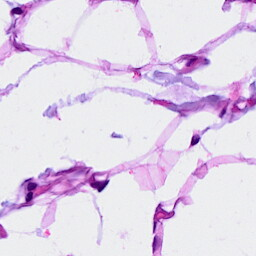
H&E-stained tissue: Breast